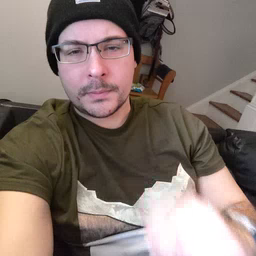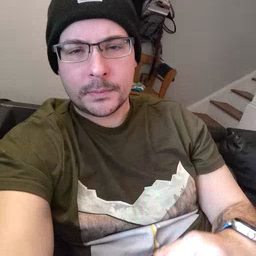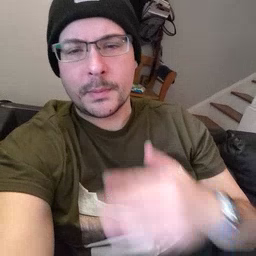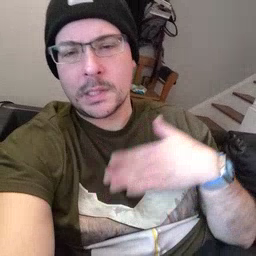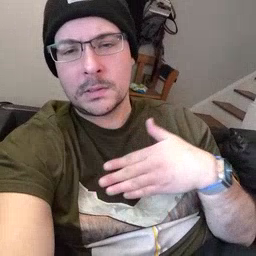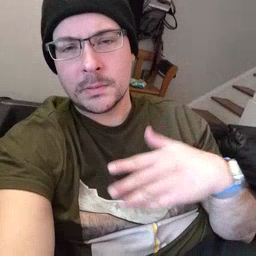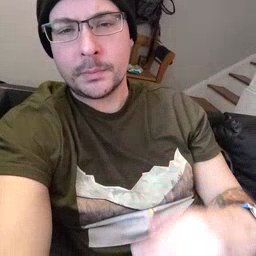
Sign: please